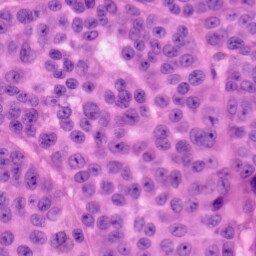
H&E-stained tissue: Skin